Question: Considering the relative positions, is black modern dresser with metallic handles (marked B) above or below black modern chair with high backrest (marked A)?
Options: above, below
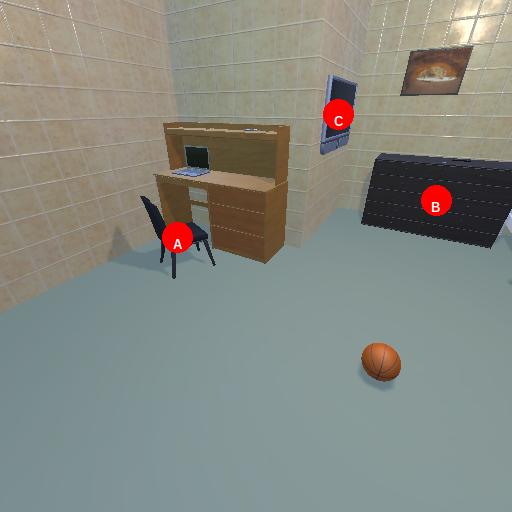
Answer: above